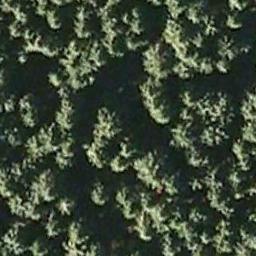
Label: forest